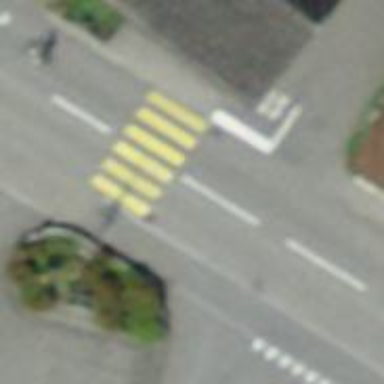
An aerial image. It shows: Marked crossing with zebra stripes on the road.